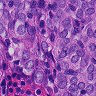
Metastatic tissue present: yes